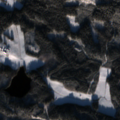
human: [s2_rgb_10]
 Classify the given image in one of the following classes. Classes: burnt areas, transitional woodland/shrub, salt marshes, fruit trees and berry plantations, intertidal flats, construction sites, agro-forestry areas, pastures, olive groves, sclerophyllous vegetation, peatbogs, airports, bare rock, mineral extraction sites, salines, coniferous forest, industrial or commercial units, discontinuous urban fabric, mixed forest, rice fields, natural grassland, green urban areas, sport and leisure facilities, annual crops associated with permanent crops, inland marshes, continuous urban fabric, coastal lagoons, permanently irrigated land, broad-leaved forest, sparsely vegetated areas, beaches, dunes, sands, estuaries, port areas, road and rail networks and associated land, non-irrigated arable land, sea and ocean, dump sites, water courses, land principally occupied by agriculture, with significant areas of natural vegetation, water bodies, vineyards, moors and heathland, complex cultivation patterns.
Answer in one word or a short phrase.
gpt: coniferous forest, mixed forest